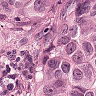
Metastatic tissue present: yes